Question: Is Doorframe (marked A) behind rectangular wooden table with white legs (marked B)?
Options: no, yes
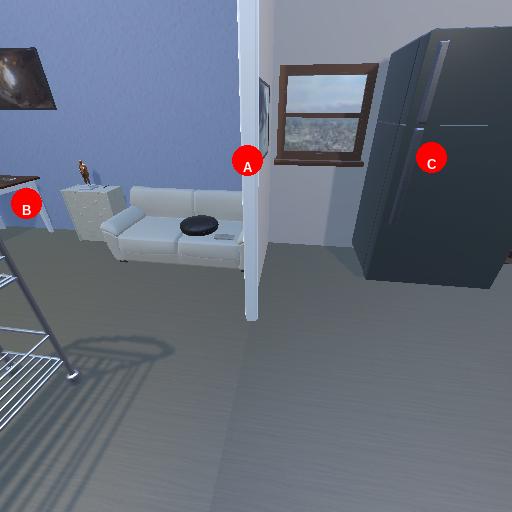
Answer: no